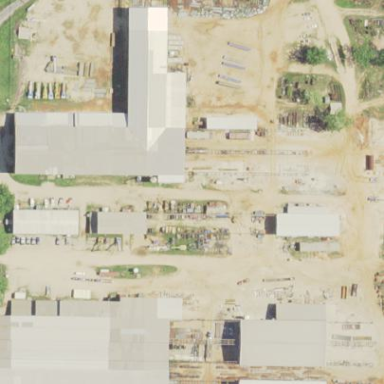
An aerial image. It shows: Industrial area dedicated to metal processing.